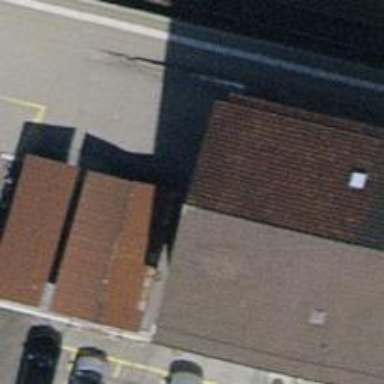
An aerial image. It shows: View of roof of building.